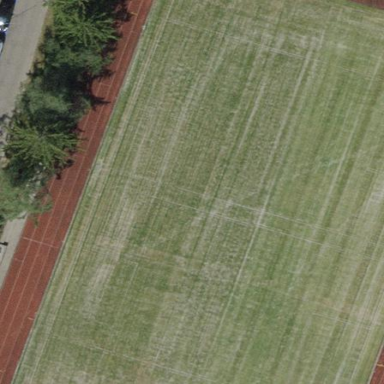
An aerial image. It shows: Soccer pitch for leisureland activities.